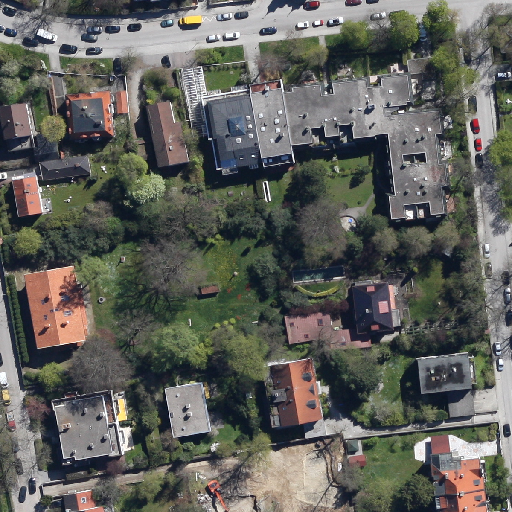
Referring expression: car